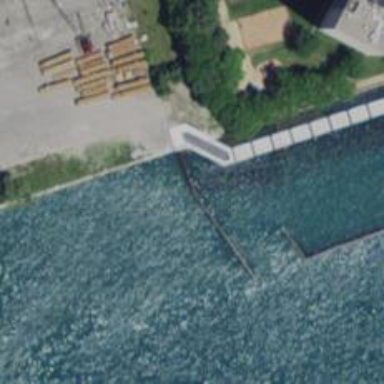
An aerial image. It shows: Breakwater structure.